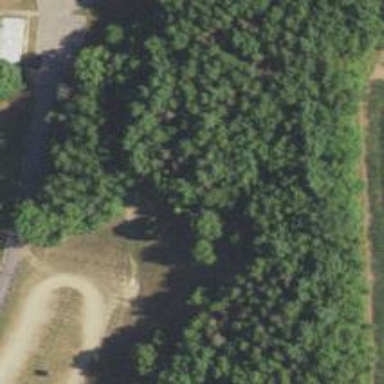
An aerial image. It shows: Disc golf course on leisure land.